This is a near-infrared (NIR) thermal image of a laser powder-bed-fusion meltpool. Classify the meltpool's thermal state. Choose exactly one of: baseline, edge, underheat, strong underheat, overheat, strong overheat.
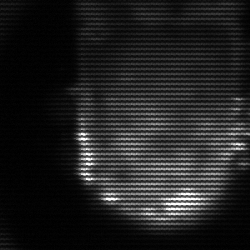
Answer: baseline